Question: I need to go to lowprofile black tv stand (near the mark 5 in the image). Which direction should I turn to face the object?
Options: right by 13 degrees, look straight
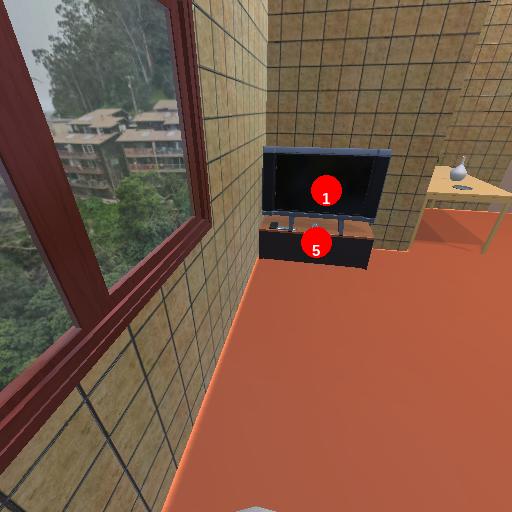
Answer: right by 13 degrees